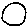
Label: circle